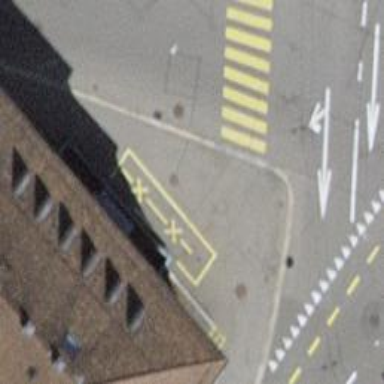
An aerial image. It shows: Kerb barrier.